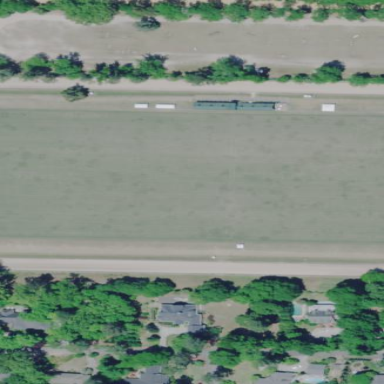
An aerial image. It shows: Polo field suitable for leisure activities.